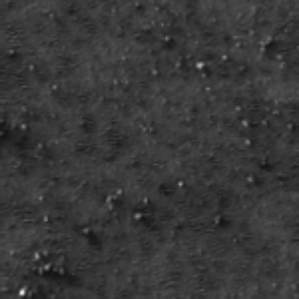
Label: frost